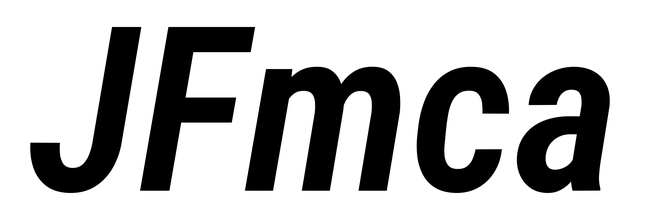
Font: Roboto-Italic_Condensed_SemiBold_Italic